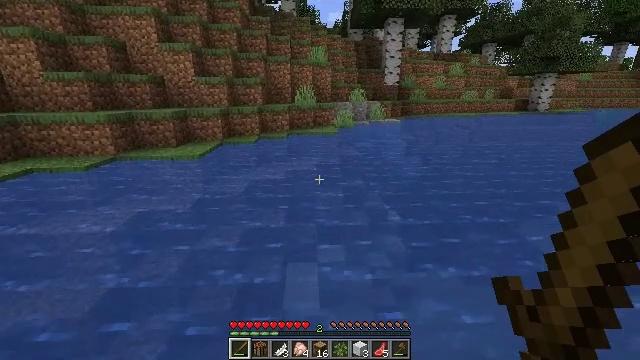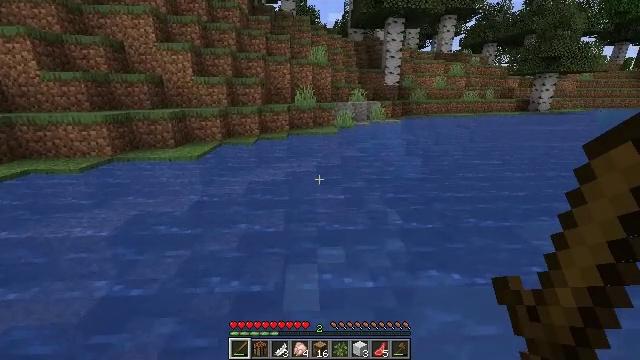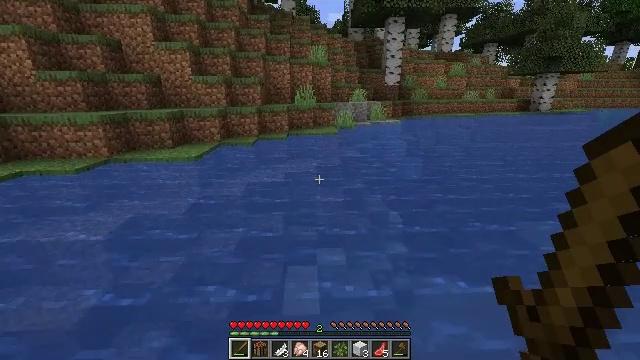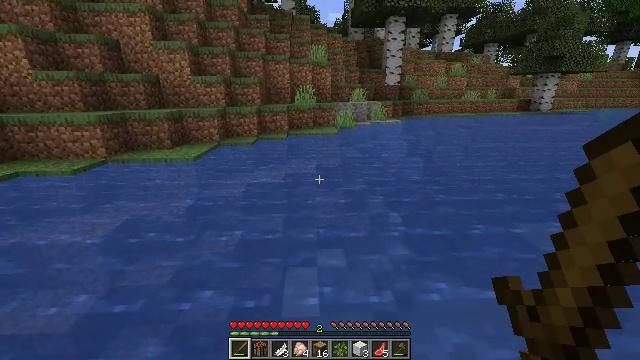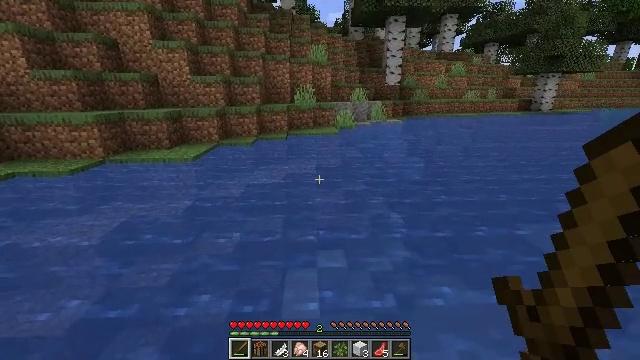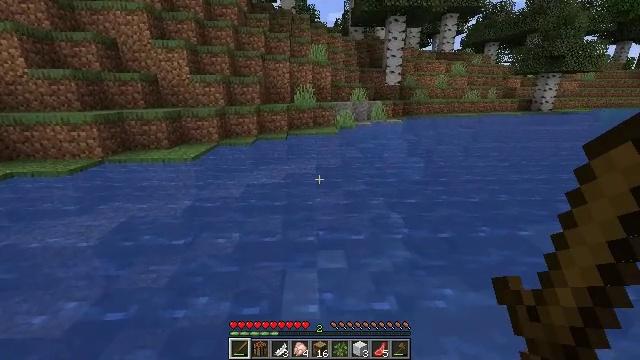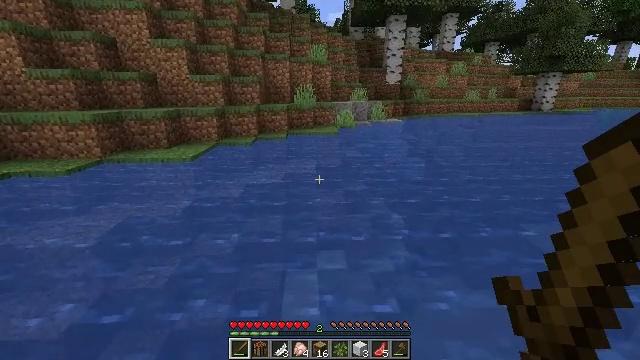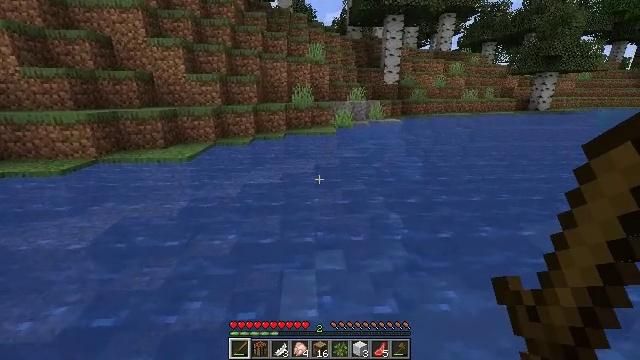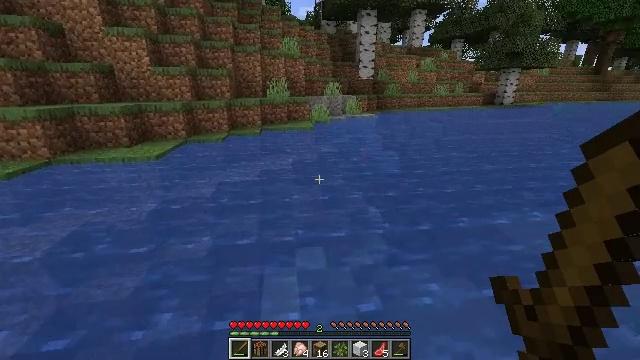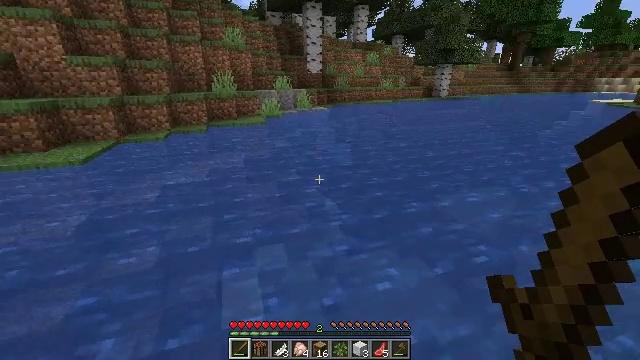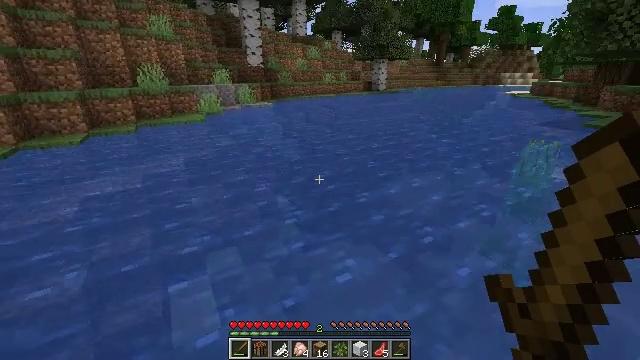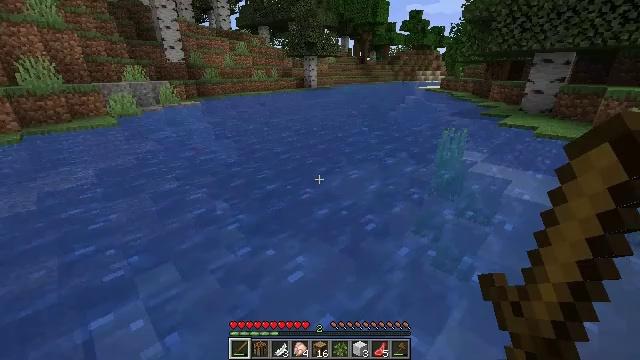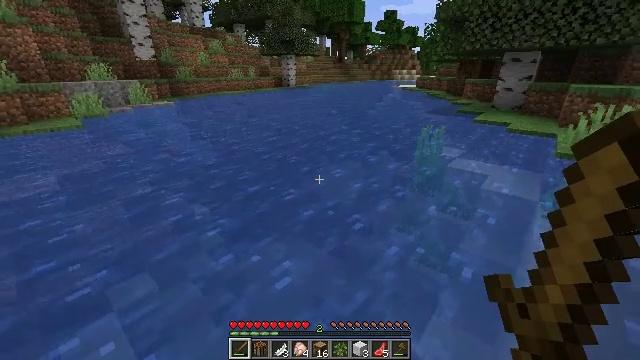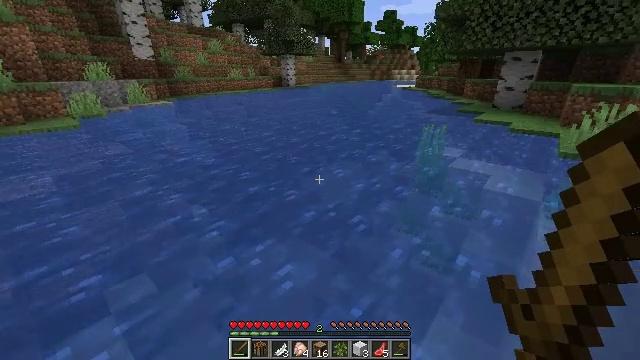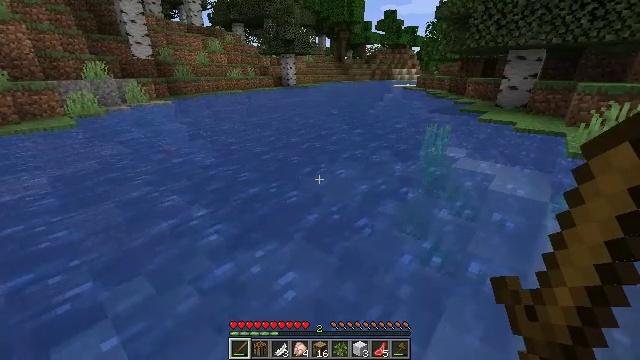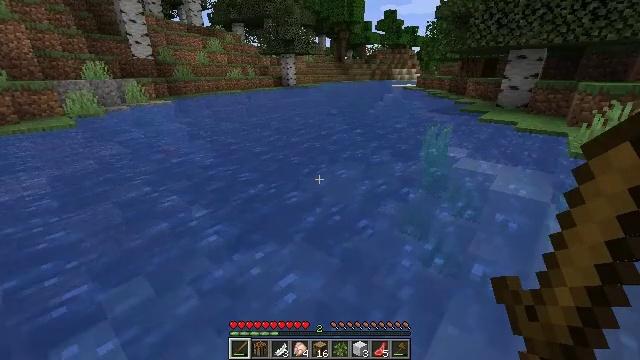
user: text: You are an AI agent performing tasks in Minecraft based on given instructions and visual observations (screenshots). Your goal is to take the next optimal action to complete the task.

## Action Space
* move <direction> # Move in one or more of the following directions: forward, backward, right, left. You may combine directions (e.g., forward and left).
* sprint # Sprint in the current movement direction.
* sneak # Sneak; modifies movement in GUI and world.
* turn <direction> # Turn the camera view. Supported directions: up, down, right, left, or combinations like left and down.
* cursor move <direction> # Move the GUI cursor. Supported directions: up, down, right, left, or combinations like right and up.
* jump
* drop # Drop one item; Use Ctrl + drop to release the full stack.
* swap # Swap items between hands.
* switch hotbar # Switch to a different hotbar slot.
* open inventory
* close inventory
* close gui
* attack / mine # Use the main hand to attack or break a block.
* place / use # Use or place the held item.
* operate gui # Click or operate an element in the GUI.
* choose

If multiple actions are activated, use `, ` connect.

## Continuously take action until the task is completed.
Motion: motion action
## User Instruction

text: Hunt fish.
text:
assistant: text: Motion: move forward
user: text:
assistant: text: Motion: no_op
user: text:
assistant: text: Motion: no_op
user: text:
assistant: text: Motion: no_op
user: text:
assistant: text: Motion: no_op
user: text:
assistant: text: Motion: no_op
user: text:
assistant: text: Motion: move forward
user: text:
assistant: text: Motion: move forward, turn right
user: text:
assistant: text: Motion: move forward, turn right and down
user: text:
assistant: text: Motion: move forward, turn right and down
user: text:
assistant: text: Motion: move forward, turn right
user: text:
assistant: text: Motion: move forward, turn right
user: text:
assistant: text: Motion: move forward
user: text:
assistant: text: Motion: move forward
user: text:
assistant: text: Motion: move forward
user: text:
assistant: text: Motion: move forward and move left
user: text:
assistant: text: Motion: move forward and move left
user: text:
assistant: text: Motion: move forward and move left
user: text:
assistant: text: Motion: move forward and move left
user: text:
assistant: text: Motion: move forward and move left
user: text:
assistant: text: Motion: move forward and move left
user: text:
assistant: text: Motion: move forward and move left
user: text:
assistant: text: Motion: move forward and move left
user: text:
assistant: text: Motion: move forward and move left
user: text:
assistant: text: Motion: move forward and move left
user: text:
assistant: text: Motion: move forward and move left
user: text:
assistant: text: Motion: move forward and move left
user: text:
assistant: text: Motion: move forward, turn left
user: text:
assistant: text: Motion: move forward, turn left and down
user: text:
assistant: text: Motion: move forward, turn left and down